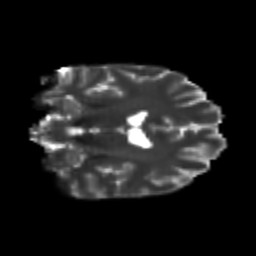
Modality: T2w
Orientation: coronal
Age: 26
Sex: male
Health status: healthy
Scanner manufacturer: philips
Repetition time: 7.386 s
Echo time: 0.08599 s